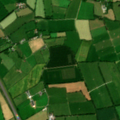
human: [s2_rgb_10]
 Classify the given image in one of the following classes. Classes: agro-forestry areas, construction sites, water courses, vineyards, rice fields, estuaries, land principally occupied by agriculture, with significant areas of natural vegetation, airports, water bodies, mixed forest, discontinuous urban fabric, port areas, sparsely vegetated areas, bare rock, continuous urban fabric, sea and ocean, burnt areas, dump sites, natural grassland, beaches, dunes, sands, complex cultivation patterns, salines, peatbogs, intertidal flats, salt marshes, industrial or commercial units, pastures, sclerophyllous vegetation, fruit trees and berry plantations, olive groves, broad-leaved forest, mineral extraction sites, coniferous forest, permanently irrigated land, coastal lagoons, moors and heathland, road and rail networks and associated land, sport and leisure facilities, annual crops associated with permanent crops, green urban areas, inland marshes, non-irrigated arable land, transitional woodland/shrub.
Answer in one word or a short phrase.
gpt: non-irrigated arable land, pastures, broad-leaved forest